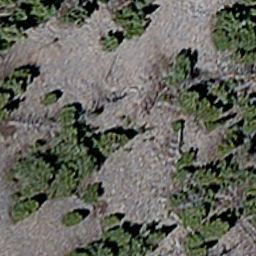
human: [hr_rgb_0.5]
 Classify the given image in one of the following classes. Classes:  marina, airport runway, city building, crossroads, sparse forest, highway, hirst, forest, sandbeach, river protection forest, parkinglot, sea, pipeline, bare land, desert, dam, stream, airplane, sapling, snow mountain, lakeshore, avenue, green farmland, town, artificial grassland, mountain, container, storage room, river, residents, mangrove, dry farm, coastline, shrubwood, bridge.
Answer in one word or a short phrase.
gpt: sparse forest